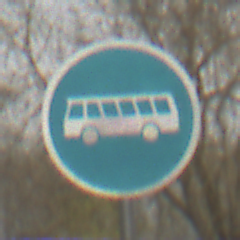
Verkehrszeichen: Busssonderstreifen
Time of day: MorningAfternoon
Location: Outdoor (Suburban)
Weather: Overcast
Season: NotSpecified
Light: Natural